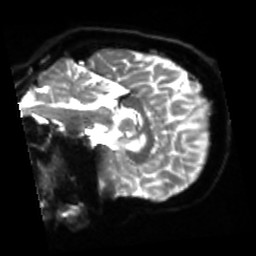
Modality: sbref
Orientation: sagittal
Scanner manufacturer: siemens
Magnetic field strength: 3 T
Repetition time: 4 s
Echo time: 0.0594 s